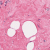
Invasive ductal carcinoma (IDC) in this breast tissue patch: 0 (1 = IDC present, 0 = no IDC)